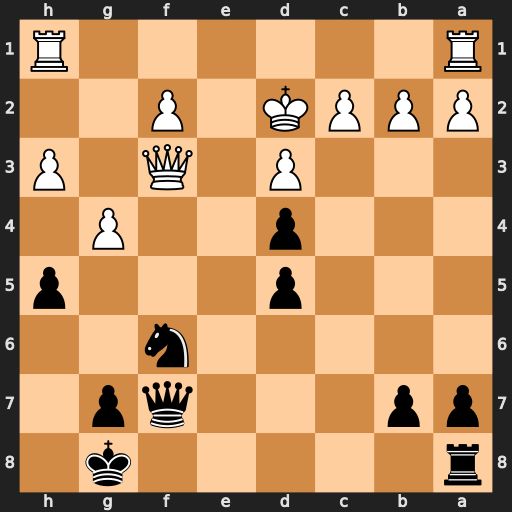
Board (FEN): r5k1/pp3qp1/5n2/3p3p/3p2P1/3P1Q1P/PPPK1P2/R6R
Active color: b
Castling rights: -
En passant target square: -
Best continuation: Ne4+ Ke2 Nc3+ bxc3 Re8+